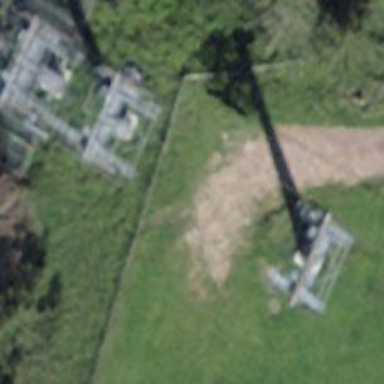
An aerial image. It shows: Pylon used for aerialway.